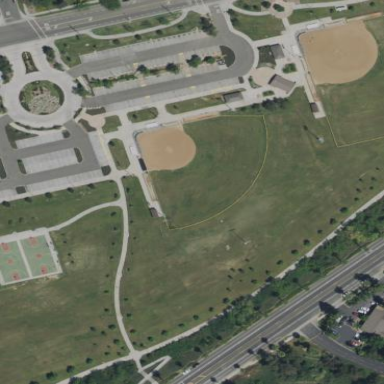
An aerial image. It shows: Baseball pitch for leisure land activities.